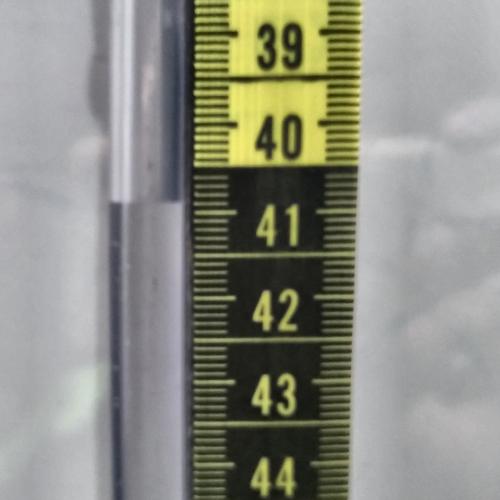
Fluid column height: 40.9 cm